Field crop: maize
Growth stage: 2
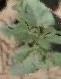
Species: datura